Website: crate-barrel
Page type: delivery-shipping
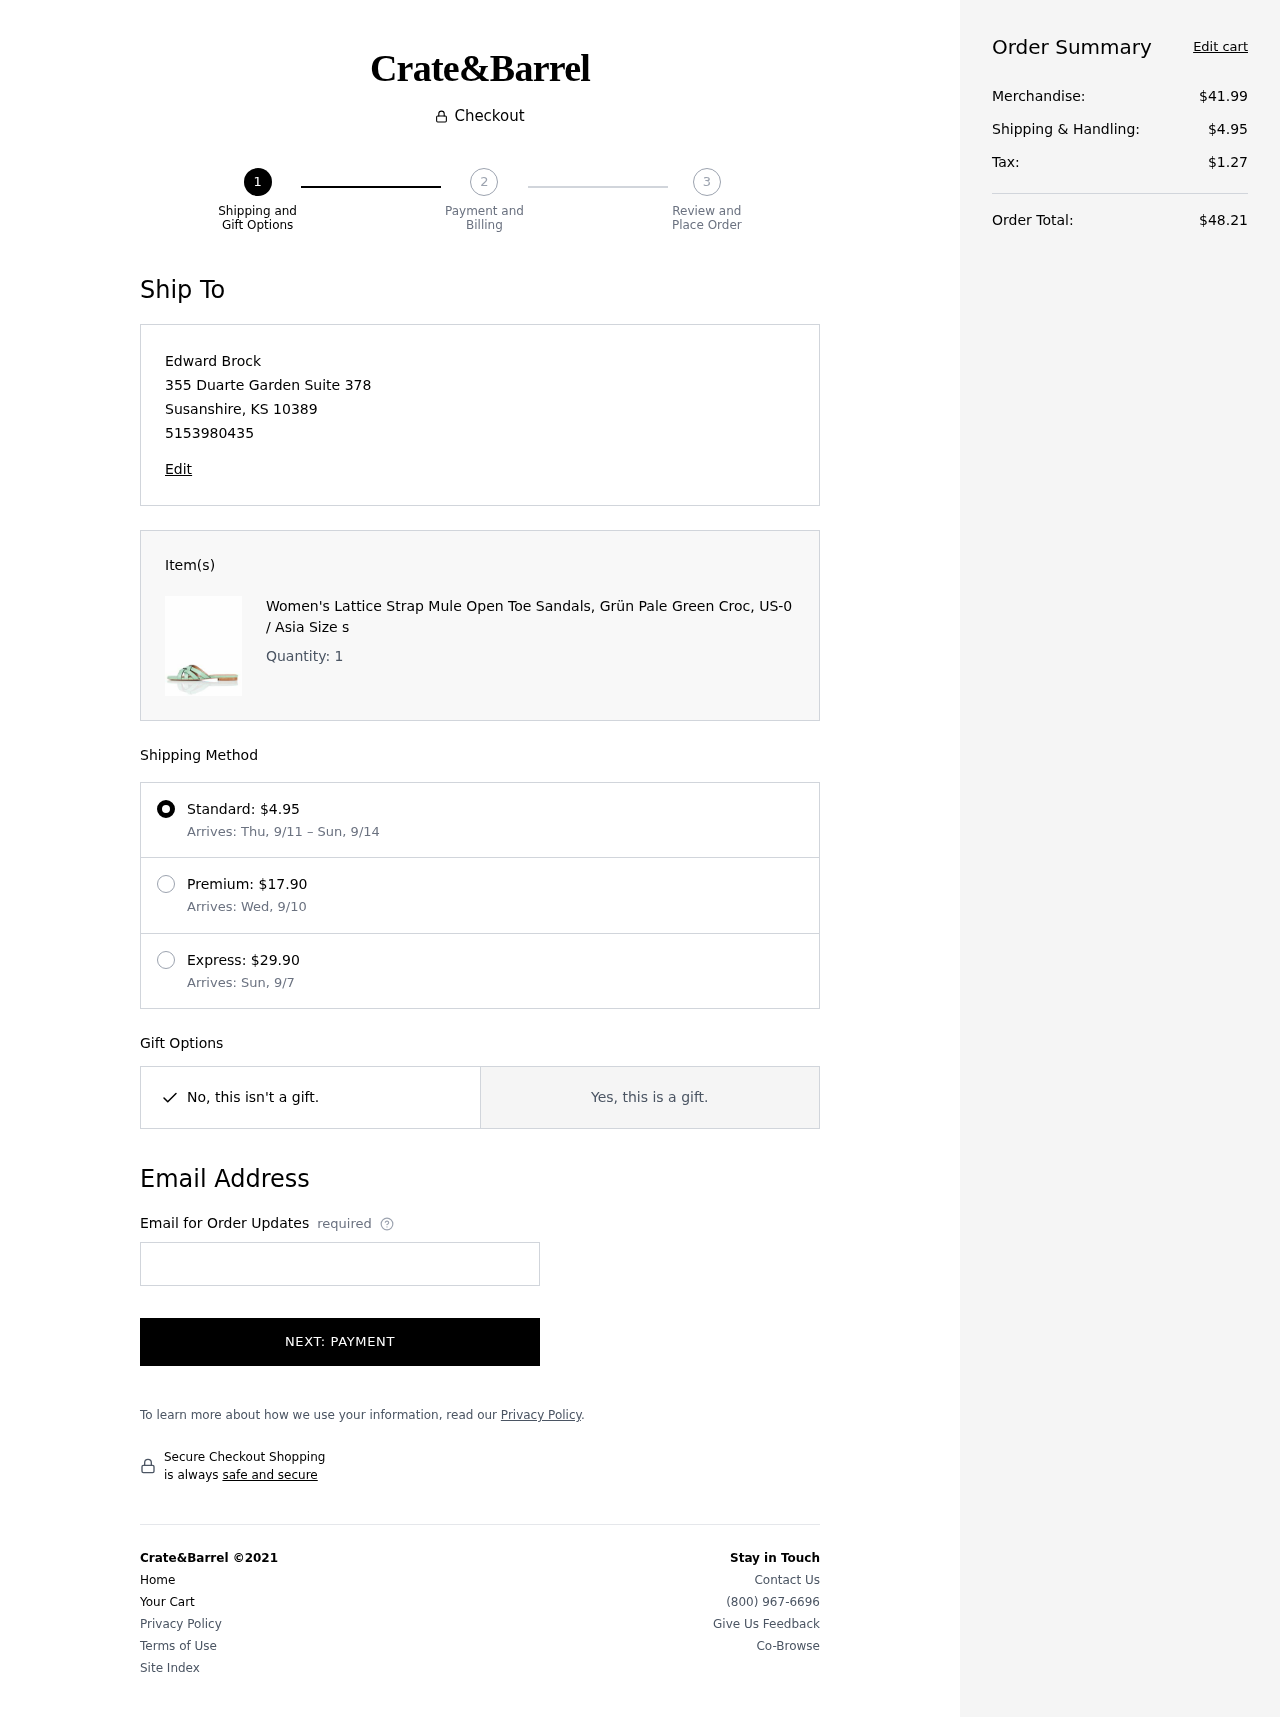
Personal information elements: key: PII_CITY
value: Susanshire
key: PII_EMAIL
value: edward.brock@gmail.com
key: PII_FULLNAME
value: Edward Brock
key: PII_PHONE
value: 5153980435
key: PII_POSTCODE
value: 10389
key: PII_STATE_ABBR
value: KS
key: PII_STREET
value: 355 Duarte Garden Suite 378
Product elements: key: PRODUCT1_NAME
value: Women's Lattice Strap Mule Open Toe Sandals, Grün Pale Green Croc, US-0 / Asia Size s
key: PRODUCT1_QUANTITY
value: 1
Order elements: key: ORDER_SHIPPING_COST
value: $4.95
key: ORDER_SHIPPING_DATE
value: Thu, 9/11
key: ORDER_DELIVERY_DATE
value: Sun, 9/14
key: ORDER_SHIPPING_COST2
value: $17.90
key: ORDER_DELIVERY_DATE2
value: Arrives: Wed, 9/10
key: ORDER_SHIPPING_COST3
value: $29.90
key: ORDER_DELIVERY_DATE3
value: Arrives: Sun, 9/7
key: ORDER_SUBTOTAL
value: $41.99
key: ORDER_TAX
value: $1.27
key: ORDER_TOTAL
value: $48.21